Field crop: tomato
Growth stage: 1
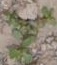
Species: portulaca